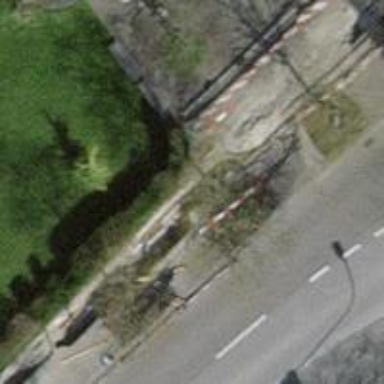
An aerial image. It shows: Bus stop with shelter. It is platform for public transport.